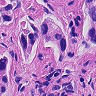
Metastatic tissue present: yes